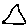
Label: triangle